Question: I am facing a problem that many developers as have probably found a solution.
I have a small project with a floor designed with small cubes (100X100).
If I exceed this limit, my game suffered major slowdowns and Lagues!
Here's how I draw my floor:
'''
//Function to draw my ground ( 100 X 100 X 1)
public void DrawGround(GameTime gameTime)
{
// Copy any parent transforms.
Matrix[] transforms = new Matrix[this.model.Bones.Count];
this.model.CopyAbsoluteBoneTransformsTo(transforms);
//loop 1 cube high
for (int a = 0; a < 1; a++)
{
//loop 100 along cube
for (int b = 0; b < 100; b++)
{
//loop 100 cubic wide
for (int c = 0; c < 100; c++)
{
// Draw the model. A model can have multiple meshes, so loop.
foreach (ModelMesh mesh in this.model.Meshes)
{
// This is where the mesh orientation is set, as well
// as our camera and projection.
foreach (BasicEffect effect in mesh.Effects)
{
effect.EnableDefaultLighting();
effect.World = transforms[mesh.ParentBone.Index] * Matrix.CreateTranslation(this.position);
effect.View = this.view;
effect.Projection = this.projection;
}
// Draw the mesh, using the effects set above.
mesh.Draw();
}
}
}
}
}
'''
I think it is better to use the [VertexBuffer] "memory of the graphics card," but I have not found a tutorial for that I want to do ...
Can you just give me an example to use the [VertexBuffer] in my function "DrawGround"?

Thank you very much!
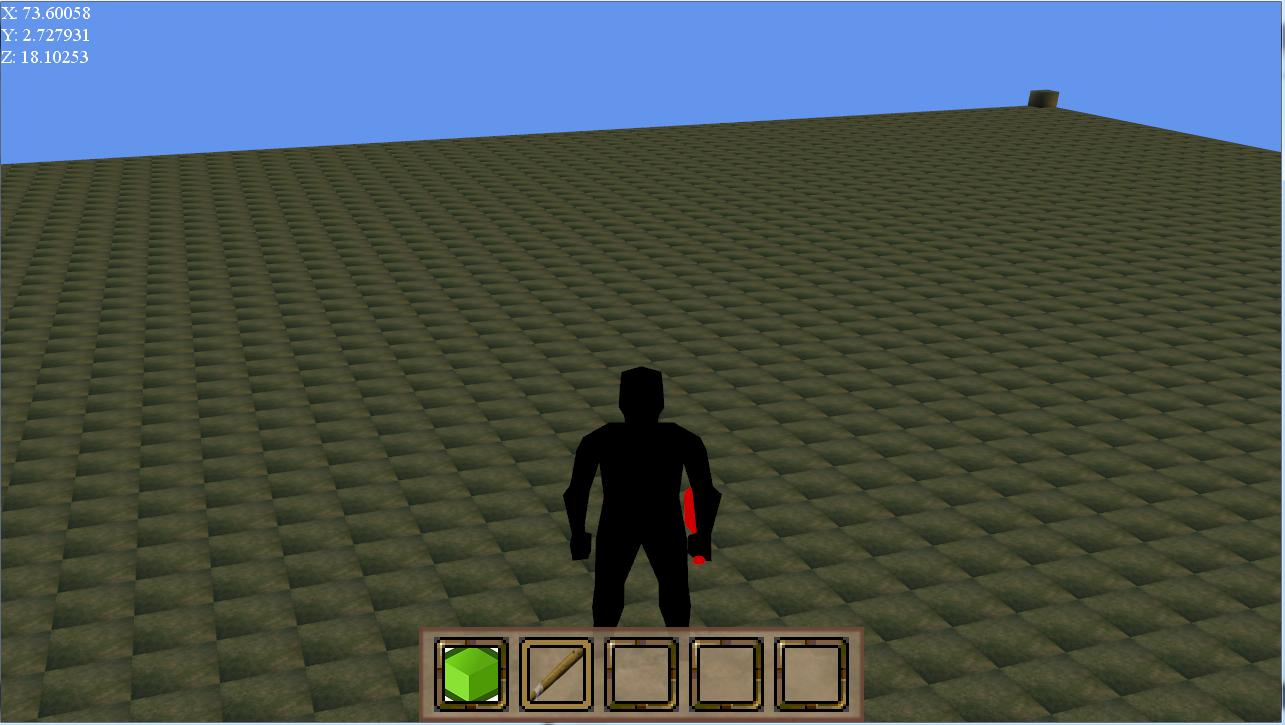
Answer: tl;dr;
Use <URL>.
---
# Instancing
The idea is, that the vertex and index buffers are bound to the device once and then drawn multiple times in a draw call. An instance is a small package of data, that only contains the information that is unique for the instance of the model. This instance data is written to an additional vertexbuffer and bound to the device along with the buffers containing the actual vertices and indices.
## How can you take advantage of it?
In your case you would have the following setup:
- - - -
As your cubes only differ in their position you don't even have to send the full transformation matrices to the shader. Just send the instance position and add it to the vertex position. You can also send other data like a color for each instance.
## How do you implement it?
A quick google search gave me tons of results for , so that should get you started. Here two random results that seem promising:
- <URL>
---
# Frustum Culling
At any time only a fraction of the meshes in the scene may actually be visible. An object may be occluded by another object or it lies completely outside the player's field of view. The process of removing those invisible meshes before drawing them is called . View Frustum Culling adresses the second case:
What is the volume of the camera? An orthographic projection has a bounding volume in the form of a box. With perspective projection this box is tapered, a pyramid, that is cropped by the near and far plane; hence view .
## How can you take advantage of it?
Use the frustum to identify the instances invisible in the current frame. Only draw those cubes that intersect with the view frustum of your camera. Your rendering load may be reduced by up to 100%, when the player is looking into the sky. ;-)
You could combine it with a spatial hierarchy (<URL> to reduce the amount of box-frustum intersection calculations.
## How do you implement it?
Xna provides a <URL>. All you have to do is use them.
---
### A tiny little drawback
---
I just realized that you wanted to know how vertex buffers work:
# Vertex Buffers
Before a triangle can be drawn to the screen, the graphics device must be prepared. This includes binding shaders, samplers, textures and of course binding your geometry data. When a <URL> is made the graphics device runs the shaders and writes the output to the render target.
Currently you are using XNA's built-in abstractions, which simplify the process (and take all the control from you). Binding the shaders, constants, input layout, etc. is currently all hidden in your Effect class and the Mesh class takes care of the geometry side of things.
## What does 'mesh.Draw()' do?
When creating the mesh two buffers are created, a <URL>. Creating this buffers is expensive, so it is a good thing that this is done only once. When you call the draw method, the buffers are bound to the device and than the draw call is made. The effect states have to be set first, as you correctly commented in your code.
But you can also create your own vertex and index buffers:
'''
// Instantiate the VertexBuffer
var vertexBuffer = new VertexBuffer(
device,
VertexPositionColorNormal.VertexDeclaration,
vertices.Length,
BufferUsage.WriteOnly
);
// Write data to the buffer
vertexBuffer.SetData(vertices);
// Instantiate the IndexBuffer
var indexBuffer = new IndexBuffer(
device,
typeof(int),
indices.Length,
BufferUsage.WriteOnly
);
// Write data to the buffer
indexBuffer.SetData(indices);
'''
... and bind them manually to the device:
'''
device.Indices = myIndexBuffer;
device.SetVertexBuffer(myVertexBuffer);
'''
---
This code was taken directly from <URL>:
- <URL>
Check out the site, it really helped me a lot when I first started graphics programming.